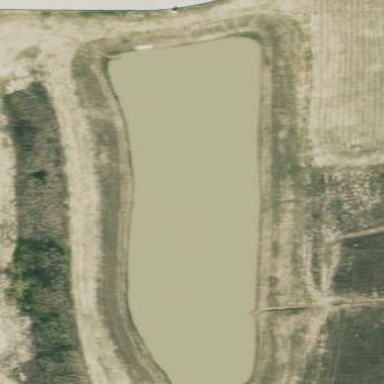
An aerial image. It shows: Pond with natural water.